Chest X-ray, PA view. Patient: 21 years old, sex F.
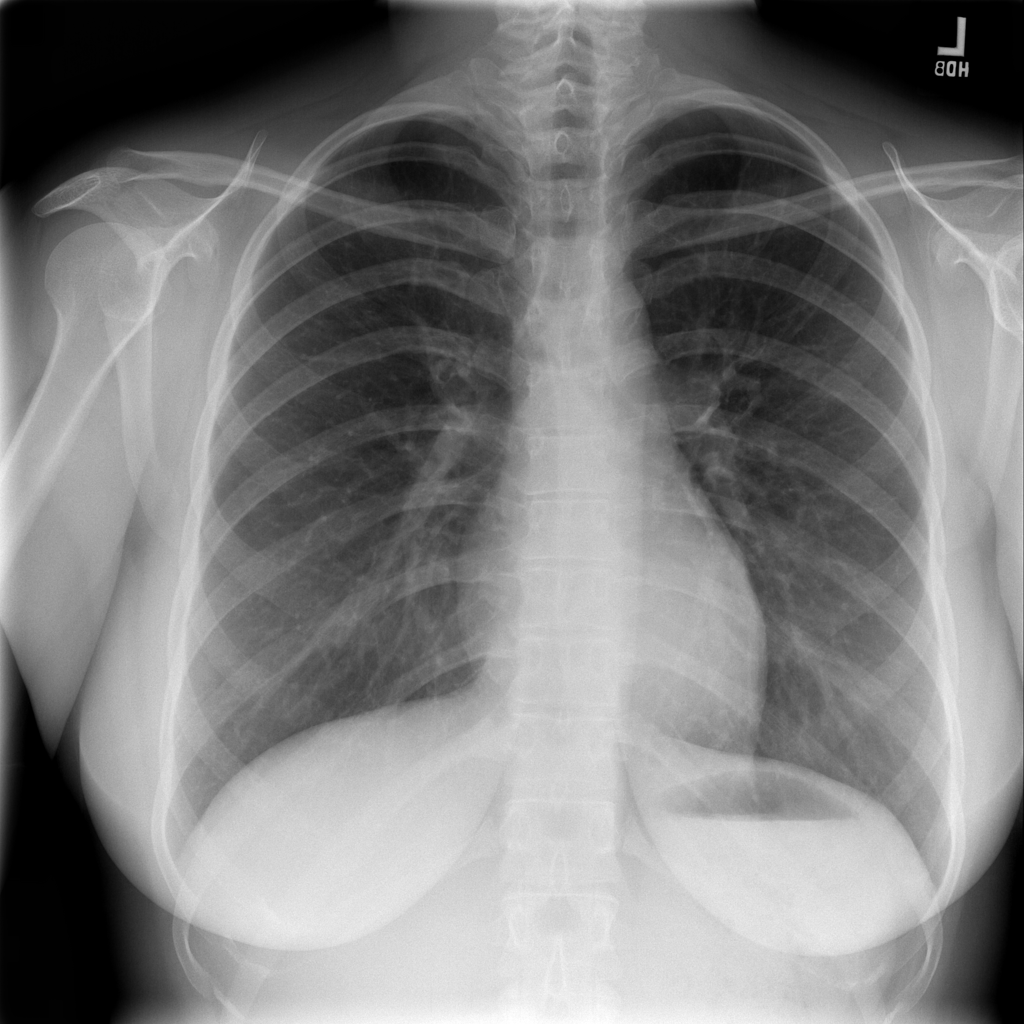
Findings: No Finding